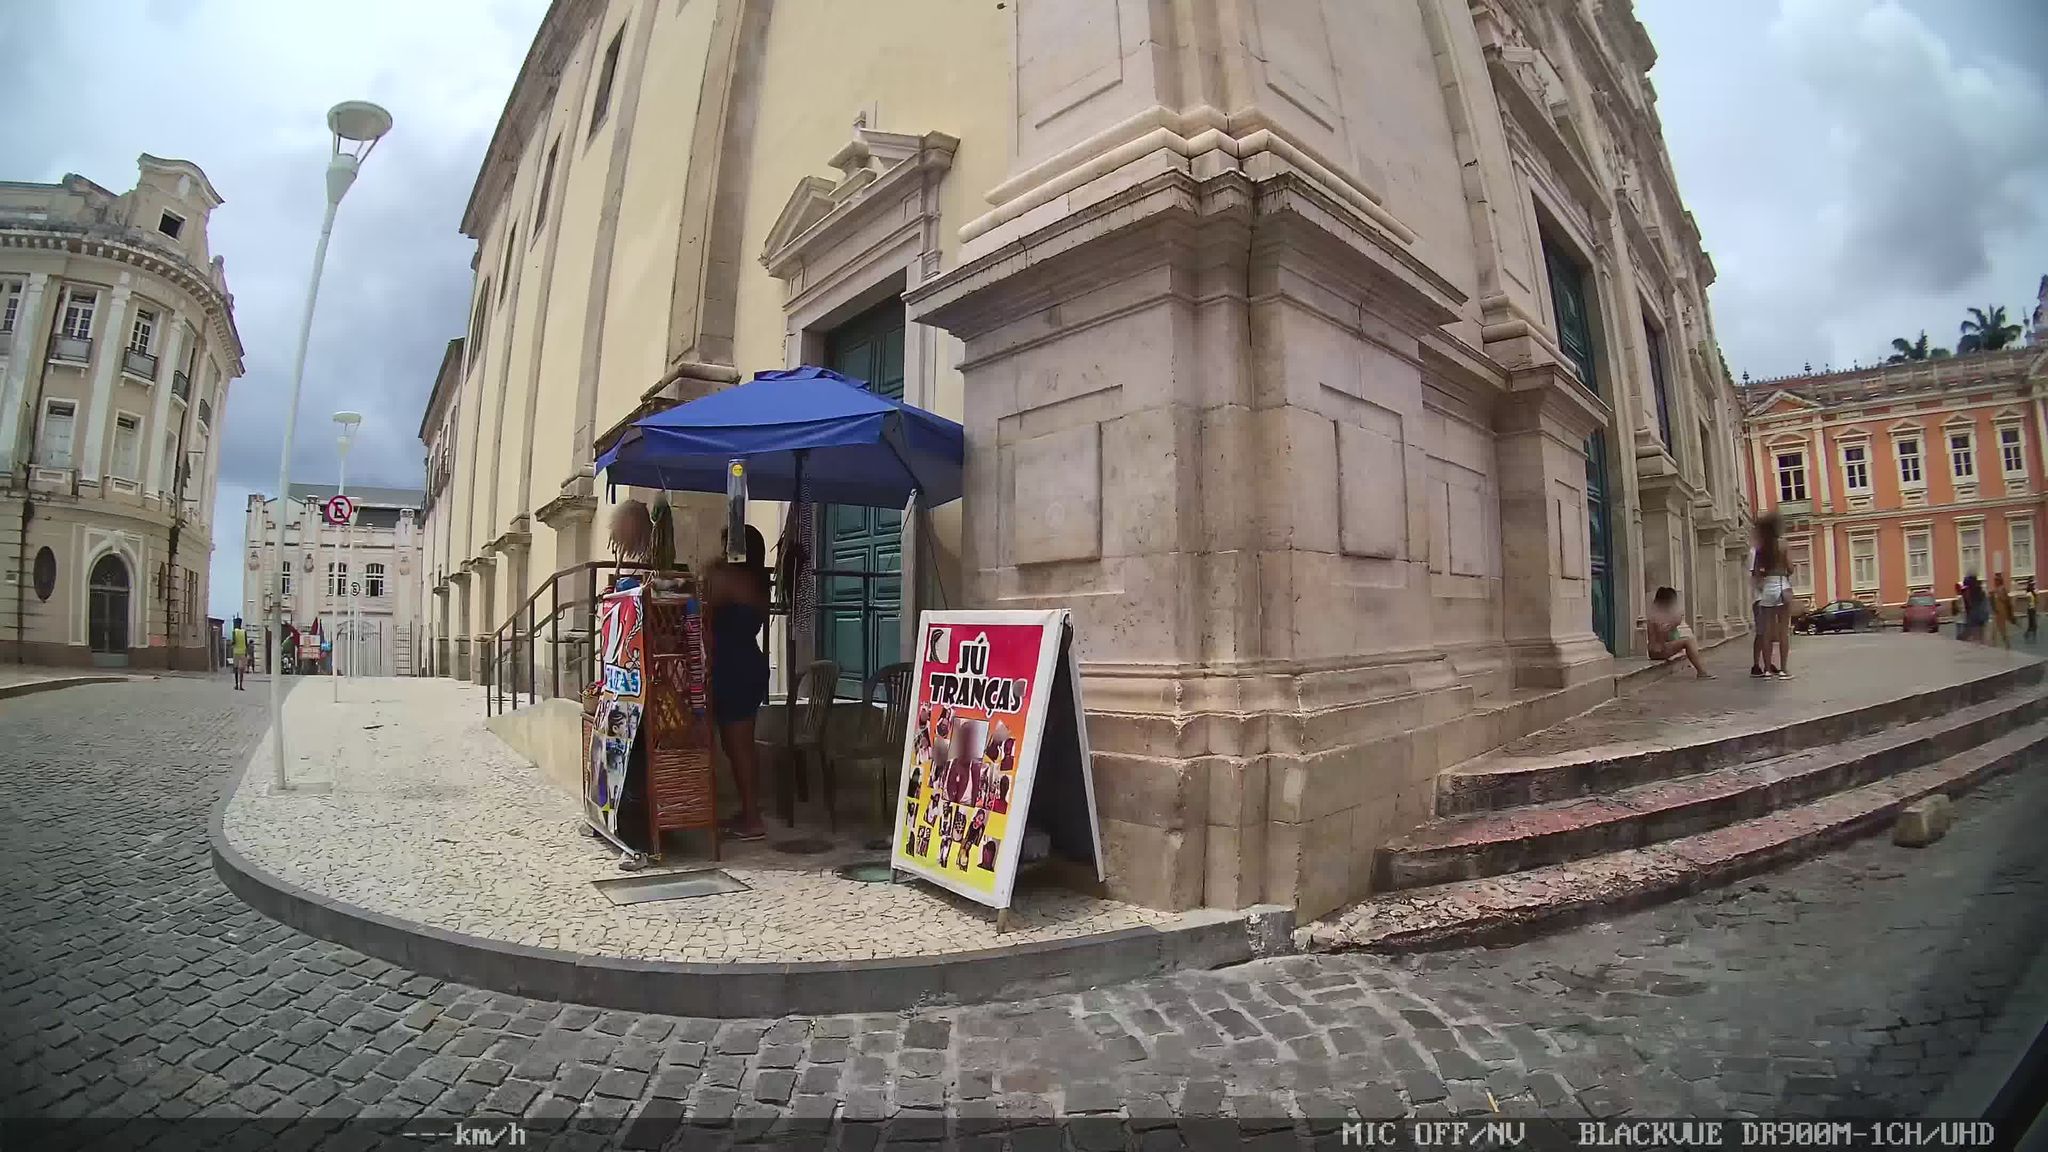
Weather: snowy
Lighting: day
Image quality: good
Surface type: walking surface
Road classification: pedestrian, residential, footway
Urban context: urban centre
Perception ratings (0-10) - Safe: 8.18, Lively: 6.7, Beautiful: 1.91, Boring: 2, Depressing: 8.65, Wealthy: 5.64